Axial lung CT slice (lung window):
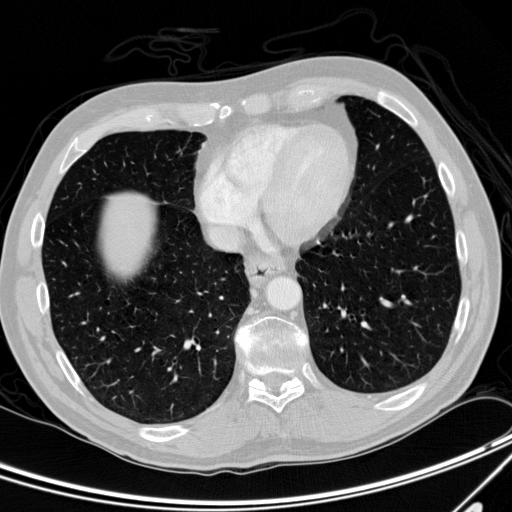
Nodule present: no